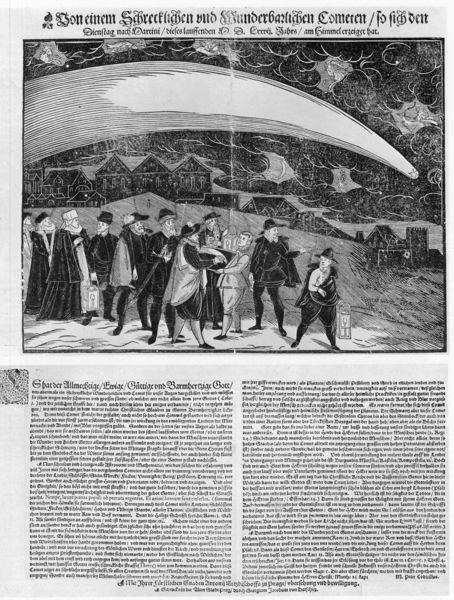
Titel: Von einem Schrecklichen vnd Wunderbarlichen Cometen
Standort: Zürich.
Institution: Wickiana
Schlagwörter: dunkel, gemälde, gewitter, gruppe, himmel, schatten, weiß, wolken, landschaft, menschen, stadt, bewegung, grau, hell, hut, hüte, laterne, licht, männer, nacht, schwarz, dach, haus, schnee, gespräch, leute, versammlung, anzüge, barock, federn, bild, feld, horizont, häuser, hügel, natur, mantel, personen, blatt, leuchte, renaissance, turm, federbusch, schweif, holzschnitt, schrift, papier, zug, dorf, dächer, giebel, grafik, graphik, spalten, winter, könig, deutsch, stadtansicht, flamme, buch, stern, druck, schwarz-weiss, sterne, schraffur, radierung, stich, titel, seite, illustration, schwert, text, zeitung, überschrift, mäntel, herrscher, ritter, buchseite, zimmermann, mittelalter, priester, prozession, umzug, könige, zeilen, kupferstich, hirten, gamaschen, fraktur, flugblatt, schnabelschuhe, einblattdruck, frühe neuzeit, neuzeit, wunder, artikel, einzug, majuskel, komet, sternschnuppe, druckerschwärze, manuskript, morgenstern, naturschauspiel, philosophen, drei heilige könige, gestirn, weeg, bewegungsspuren, himmelskörper, schlitzärmel, sestirne, schweifstern, unscharft, astronomen